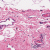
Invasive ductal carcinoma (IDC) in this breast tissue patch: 0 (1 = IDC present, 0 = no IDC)